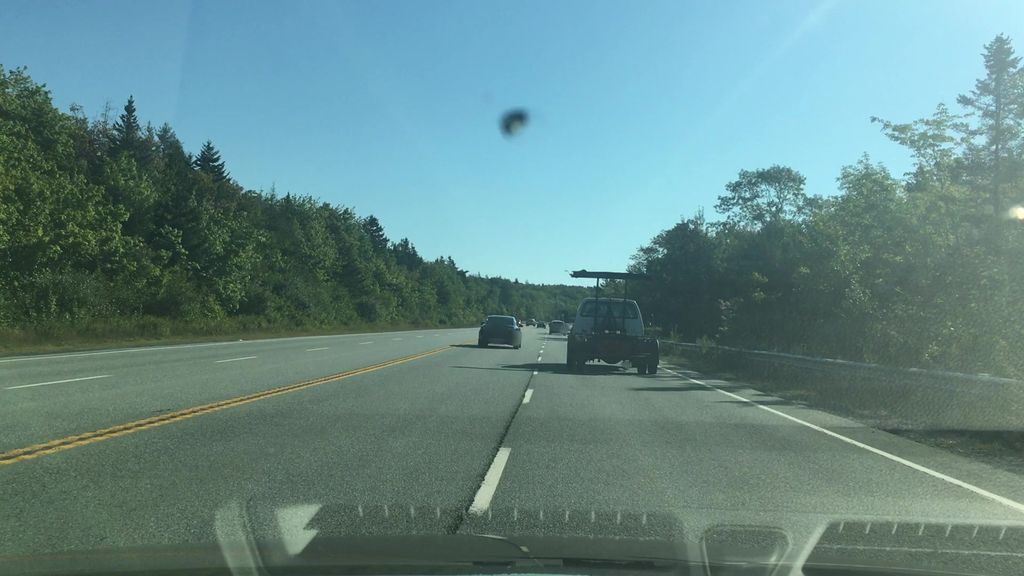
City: halifax